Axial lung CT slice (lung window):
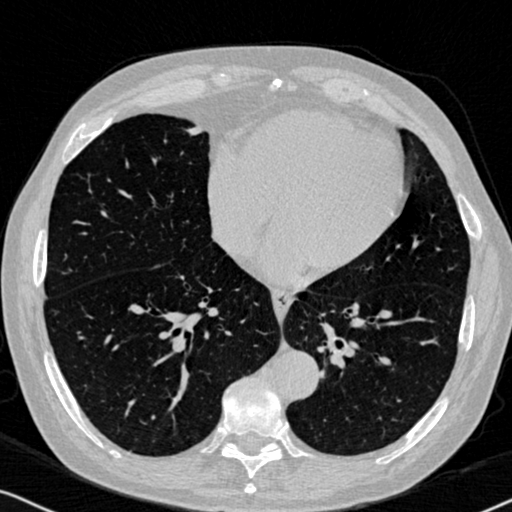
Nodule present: no